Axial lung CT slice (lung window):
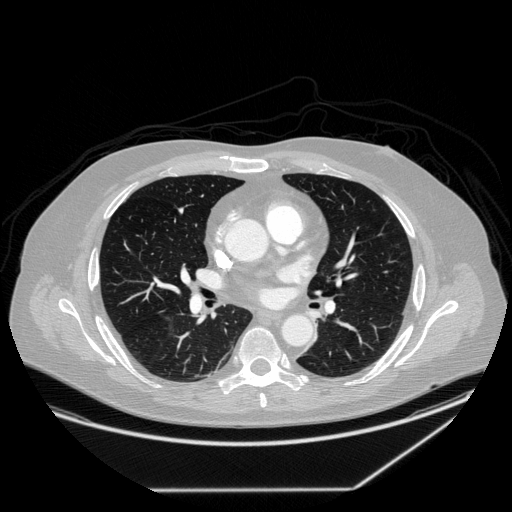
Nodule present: no